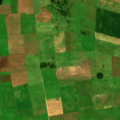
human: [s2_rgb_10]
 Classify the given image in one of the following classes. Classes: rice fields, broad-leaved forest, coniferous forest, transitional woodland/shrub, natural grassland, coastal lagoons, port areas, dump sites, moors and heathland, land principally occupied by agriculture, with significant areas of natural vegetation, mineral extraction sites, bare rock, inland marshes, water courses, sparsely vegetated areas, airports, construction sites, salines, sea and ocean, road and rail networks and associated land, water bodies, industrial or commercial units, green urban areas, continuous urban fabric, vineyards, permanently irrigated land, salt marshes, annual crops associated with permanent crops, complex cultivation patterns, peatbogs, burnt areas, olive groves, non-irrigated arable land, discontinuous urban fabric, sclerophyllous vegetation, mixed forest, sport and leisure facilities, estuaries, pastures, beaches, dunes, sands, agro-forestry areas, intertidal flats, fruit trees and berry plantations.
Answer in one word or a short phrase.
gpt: non-irrigated arable land, complex cultivation patterns